Question: I'm building an editor that works with .CSV files. I have the application importing the file fine, but now I want the user to be able to select a few columns to work with.
I display the top 5 columns of the file in an HTML table, and in the table TH tag I'm creating some checkboxes at the top of the table like this:
It ends up looking like this:

All of this is wrapped up in a form and when it gets submitted the params contain the IDs of the checked checkboxes/columns.
"0"=>"0",
"3"=>"3"
I want to find out which columns have been selected, but to my mind, scraping through the params and trying to work out which columns is a tad messy.... is there a way to get the selected checkboxes back as an array so I can just iterate through them? The number of columns is variable.
Changed the checkbox generation to this:
and all of the selected columns go into an array called selected_columns. Simple!
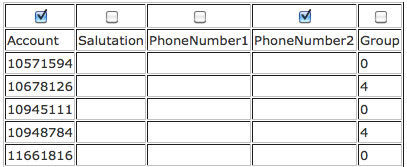
Answer: Changed the checkbox generation to this:
'''
<% 0.upto(@column_index_max) do |column_index| %>
<%= check_box_tag "selected_columns[]" , column_index %>
<% end %>
'''
and all of the selected columns go into an array called selected_columns. Simple!